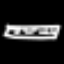
Label: octagon